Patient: sex M, age 81
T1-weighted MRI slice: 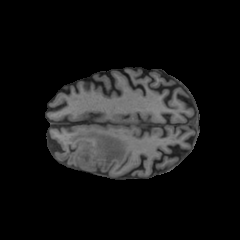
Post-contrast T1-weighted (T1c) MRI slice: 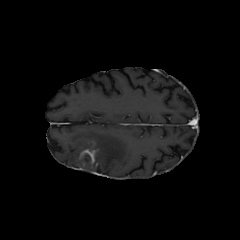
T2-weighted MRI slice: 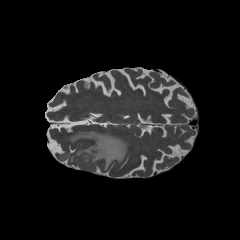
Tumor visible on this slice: yes
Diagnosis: Glioblastoma, IDH-wildtype
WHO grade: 4